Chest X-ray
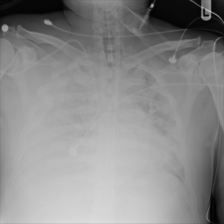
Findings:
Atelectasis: negative
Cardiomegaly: negative
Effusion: negative
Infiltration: negative
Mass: negative
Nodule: negative
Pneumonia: negative
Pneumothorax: negative
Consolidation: negative
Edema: negative
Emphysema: negative
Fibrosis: negative
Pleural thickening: negative
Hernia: negative